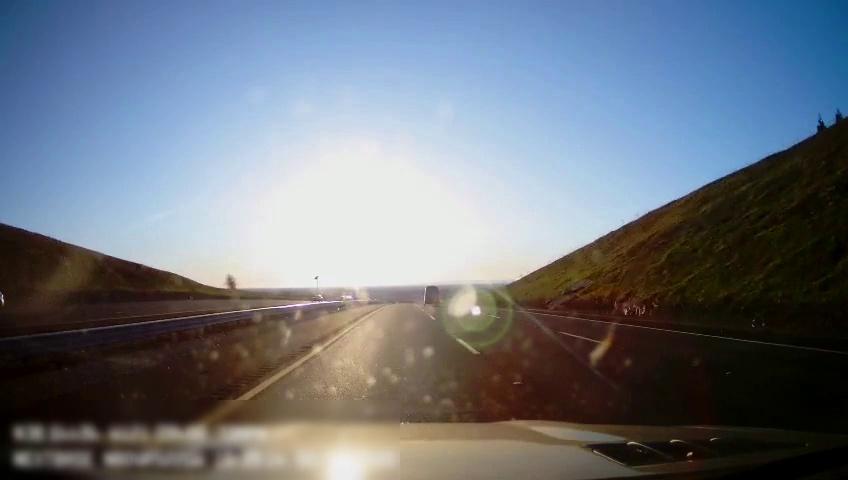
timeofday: Day
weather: Sunny
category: Drivable Space
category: Drivable Space
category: Vehicles | Truck
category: Vehicles | Car
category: Lanes | Current Lane
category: Lanes | Current Lane
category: Lanes | Alternate Lane
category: Lanes | Alternate Lane